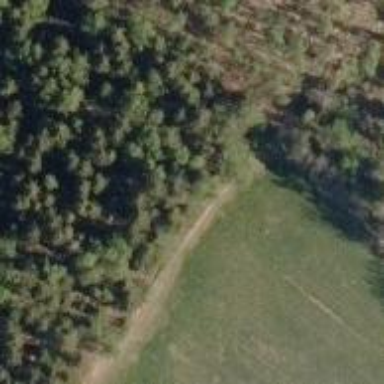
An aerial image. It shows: Path.